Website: lowes
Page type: receipt
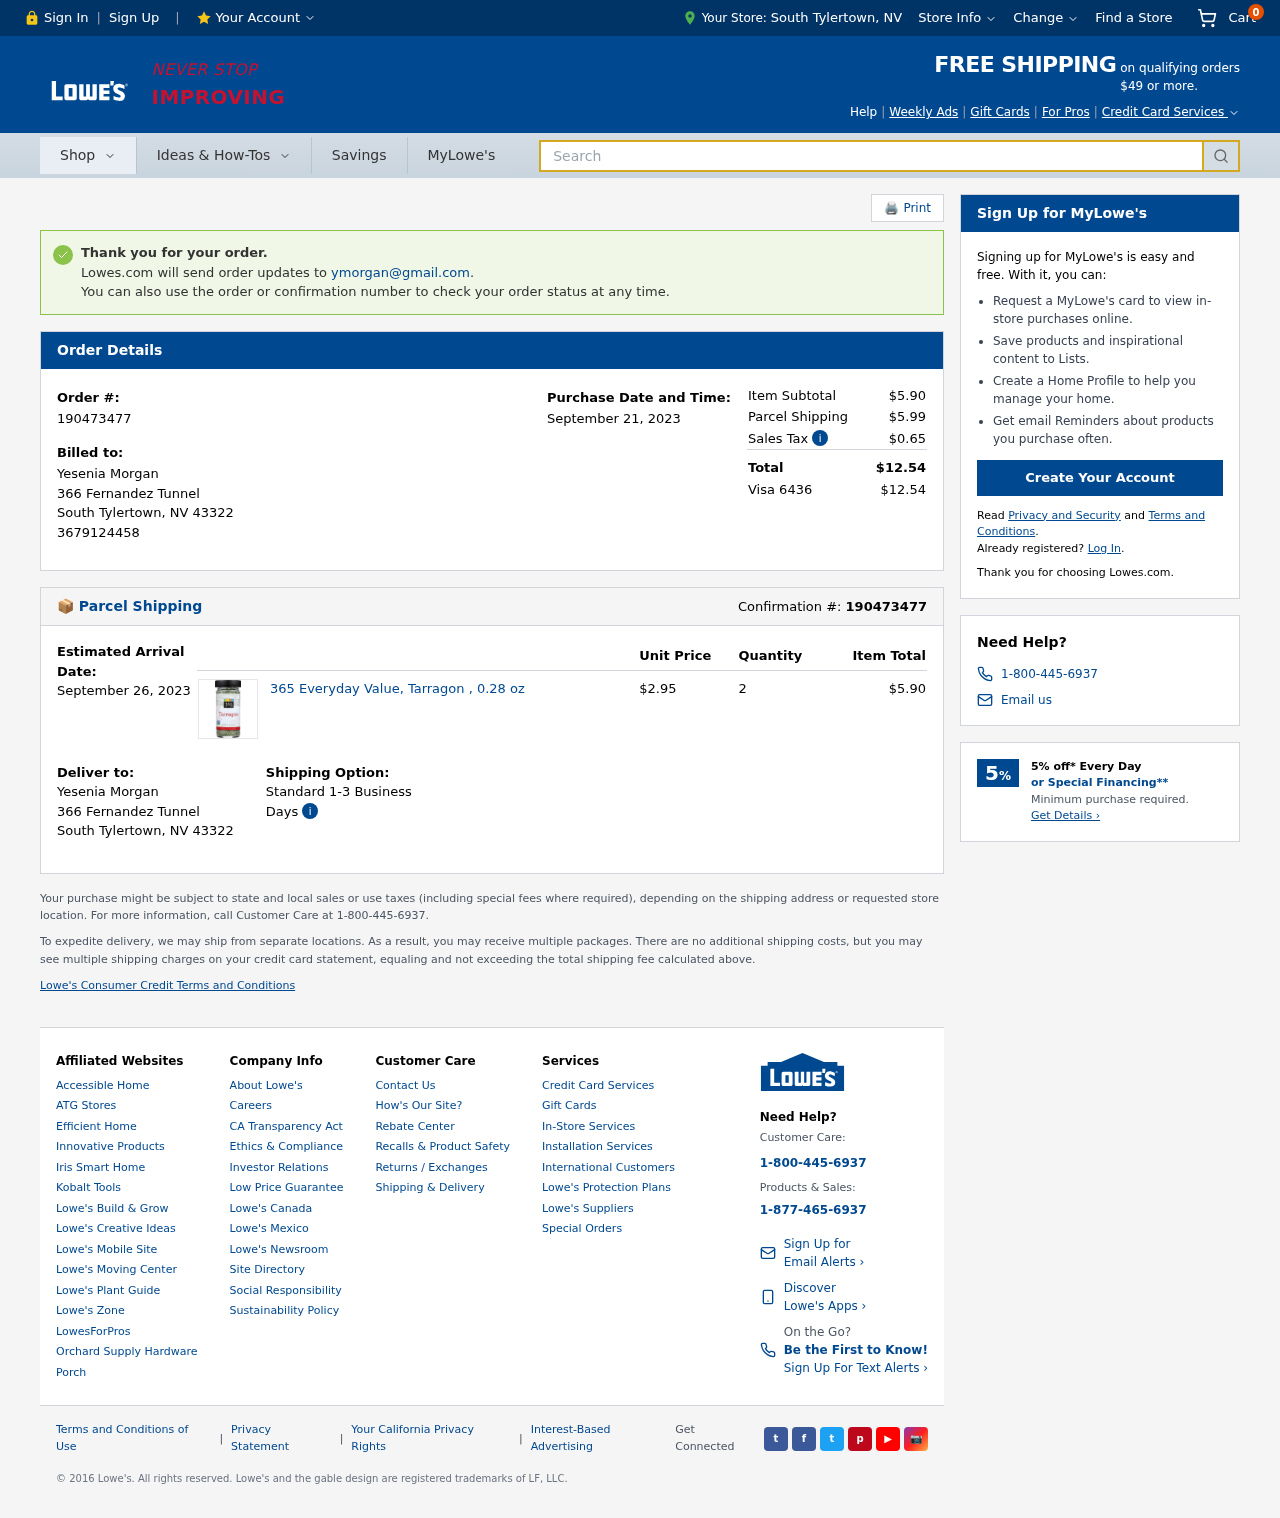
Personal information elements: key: PII_CARD_LAST4
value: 6436
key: PII_CARD_TYPE
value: Visa
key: PII_CITY
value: South Tylertown
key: PII_EMAIL
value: ymorgan@gmail.com
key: PII_FULLNAME
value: Yesenia Morgan
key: PII_PHONE
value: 3679124458
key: PII_POSTCODE
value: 43322
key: PII_STATE_ABBR
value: NV
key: PII_STREET
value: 366 Fernandez Tunnel
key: PII_CITY_STATE
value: South Tylertown, NV
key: PII_FULLNAME2
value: Yesenia Morgan
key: PII_STREET2
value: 366 Fernandez Tunnel
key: PII_CITY2
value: South Tylertown
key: PII_STATE_ABBR2
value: NV
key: PII_POSTCODE2
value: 43322
Product elements: key: PRODUCT1_NAME
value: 365 Everyday Value, Tarragon , 0.28 oz
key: PRODUCT1_PRICE
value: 2.95
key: PRODUCT1_QUANTITY
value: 2
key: PRODUCT1_TOTAL
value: $5.90
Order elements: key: ORDER_NUM_ITEMS
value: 0
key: ORDER_ID
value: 190473477
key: ORDER_DATE
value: September 21, 2023
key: ORDER_SUBTOTAL
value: $5.90
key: ORDER_SHIPPING_COST
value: $5.99
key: ORDER_TAX
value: $0.65
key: ORDER_TOTAL
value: $12.54
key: ORDER_TOTAL2
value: $12.54
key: ORDER_DELIVERY_DATE
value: September 26, 2023
Search elements: key: HEADER_SEARCH
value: Search